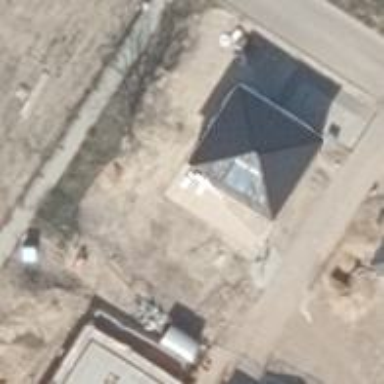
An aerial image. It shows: Detached building with pyramidal roof shape.